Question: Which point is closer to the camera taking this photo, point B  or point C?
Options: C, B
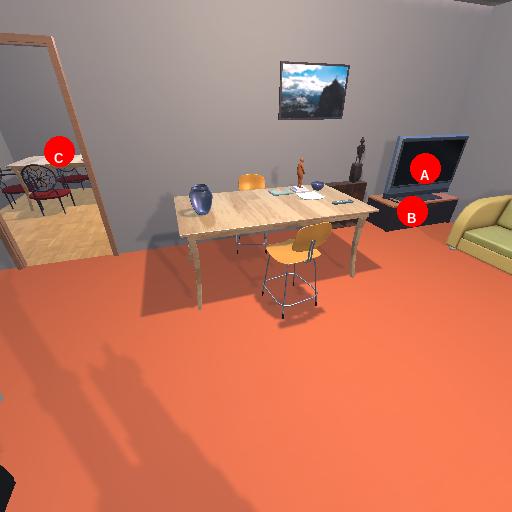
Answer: C